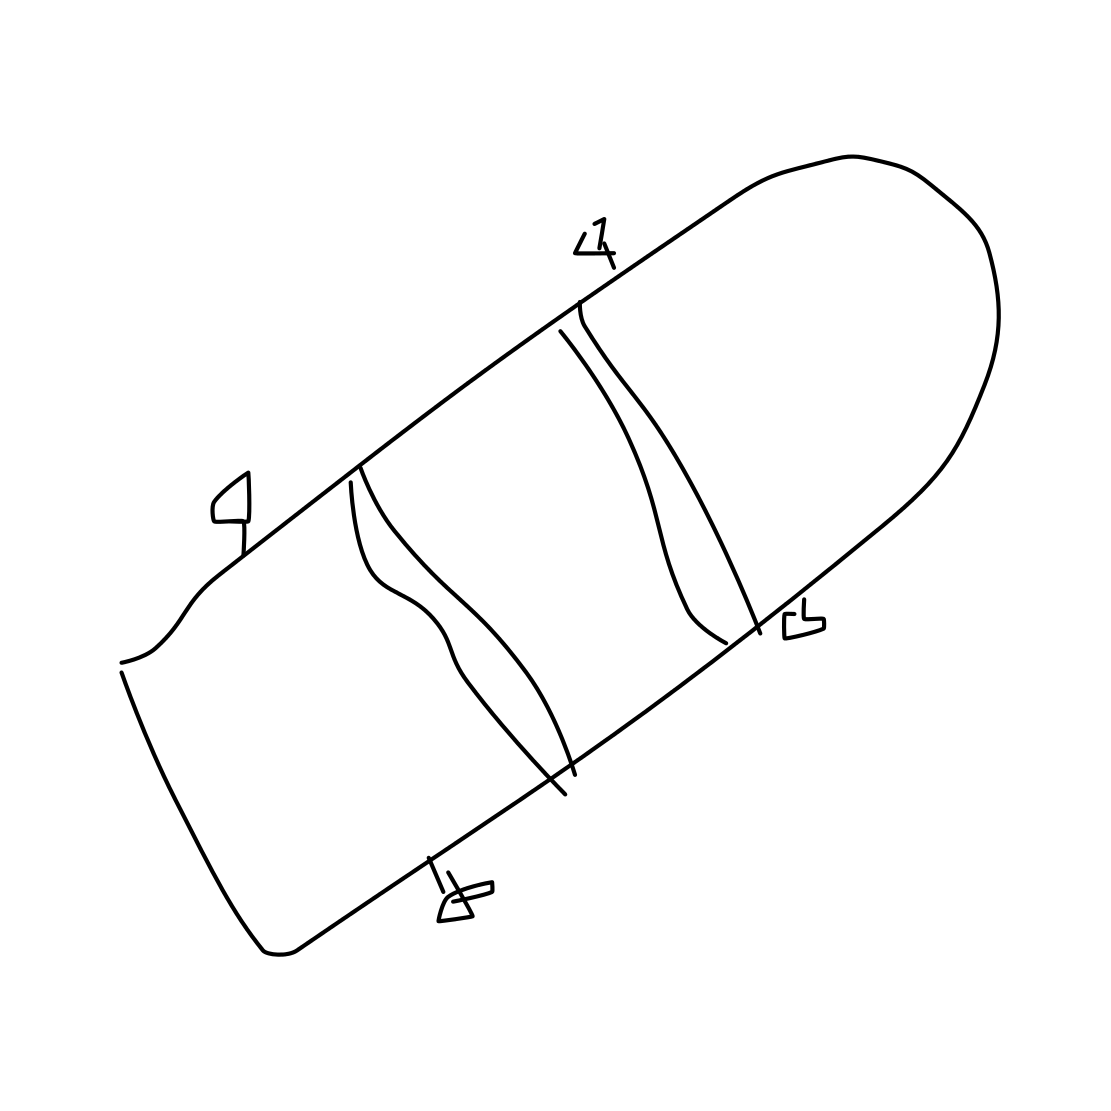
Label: snowboard